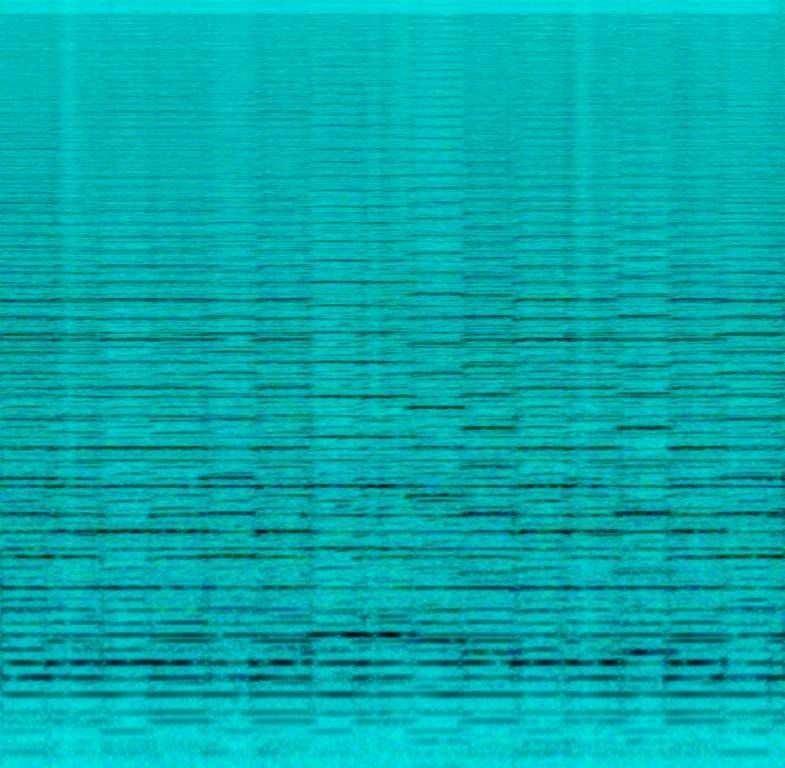
This is an instrumental rendition of a Christian gospel music piece. There is a melodeon and a piano accordion playing the tune. The atmosphere is festive and cheerful. This piece could be playing in the background at a charity event.